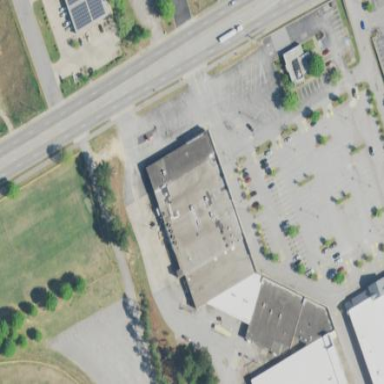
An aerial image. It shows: Retail building.